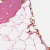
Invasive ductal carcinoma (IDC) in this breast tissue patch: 0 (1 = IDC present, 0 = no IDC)